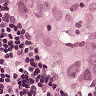
Metastatic tissue present: yes